Question: I am developing a custom module for a project. I created a custom form and that custom form's data saved in two tables. Now when form open in edit mode I am not able to get saved data from both tables. I have no idea how can I get resolve this issue, please help me.
Here are my two tables structures:
Table1-
'''
-------------------------
id | page_id | title
1 | 3 | ABC
2 | 4 | PQRS
3 | 10 | XYZ
'''
Table2-
'''
--------------------------------
id | page_id | child | position
1 | 3 | 8 | left
2 | 3 | 7 | right
3 | 3 | 15 | right
4 | 4 | 14 | right
5 | 4 | 15 | left
6 | 10 | 15 | left
--------------------------------
'''
Here i am attaching a screen-shot to more explain myself. I want to selected saved option values in 'left' & 'right' text-area in edit mode, values comes from table2.

Please suggest me. Thanks in advance.
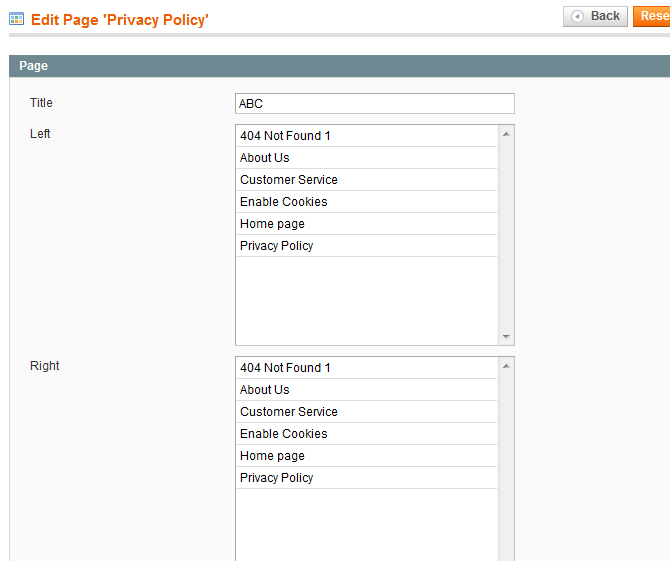
Answer: I found the solutions of my query.
This extension is the best example <URL>
To get resolve this need to edit many files like model, resource and block files. That's why I mentioned this link to understand complete process.
most file that are need attention are :
- - -
hope this helps others!